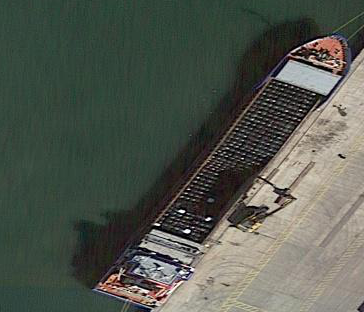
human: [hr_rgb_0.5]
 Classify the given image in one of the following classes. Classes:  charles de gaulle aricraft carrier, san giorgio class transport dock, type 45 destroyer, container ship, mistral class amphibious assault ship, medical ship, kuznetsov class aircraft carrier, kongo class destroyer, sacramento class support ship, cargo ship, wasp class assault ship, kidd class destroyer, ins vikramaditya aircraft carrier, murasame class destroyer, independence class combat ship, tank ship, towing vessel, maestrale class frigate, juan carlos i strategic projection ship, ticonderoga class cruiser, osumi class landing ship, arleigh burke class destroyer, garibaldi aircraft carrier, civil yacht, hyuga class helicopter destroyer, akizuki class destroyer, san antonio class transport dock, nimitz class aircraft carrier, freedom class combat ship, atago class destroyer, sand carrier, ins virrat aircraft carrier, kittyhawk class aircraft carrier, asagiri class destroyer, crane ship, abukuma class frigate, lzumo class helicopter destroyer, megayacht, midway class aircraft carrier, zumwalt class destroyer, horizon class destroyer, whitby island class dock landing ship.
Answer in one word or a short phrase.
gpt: Cargo ship